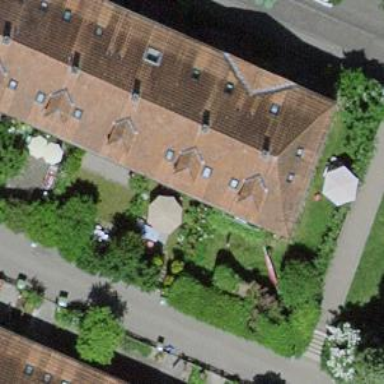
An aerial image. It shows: Residential building with hipped roof covered in maroon roof tiles. The roof is oriented across the building.